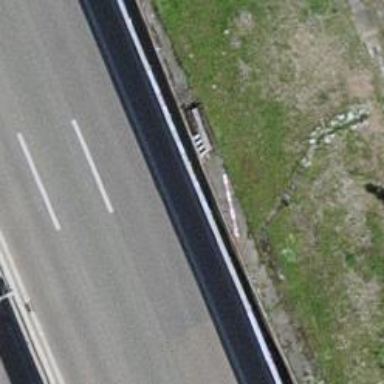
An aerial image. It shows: Primary highway with asphalt surface. The cycleway on the right is designated as share busway.